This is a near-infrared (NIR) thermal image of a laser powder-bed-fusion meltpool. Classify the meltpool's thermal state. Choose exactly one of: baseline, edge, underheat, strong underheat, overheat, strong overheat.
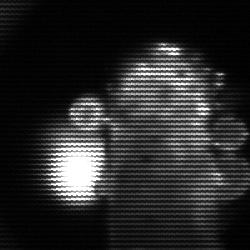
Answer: strong underheat